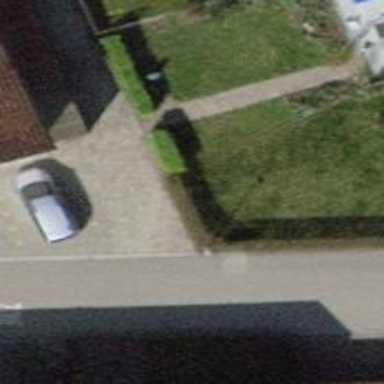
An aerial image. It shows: Street cabinet.